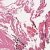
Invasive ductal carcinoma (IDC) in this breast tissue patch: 0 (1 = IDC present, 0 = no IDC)